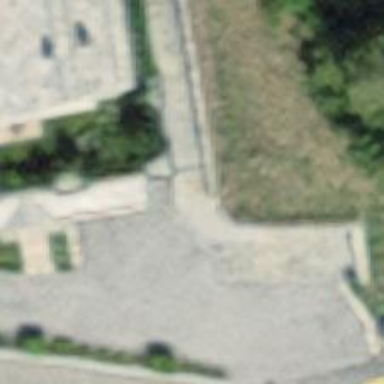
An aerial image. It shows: Set of steps on the road.